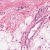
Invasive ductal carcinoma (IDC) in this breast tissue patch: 0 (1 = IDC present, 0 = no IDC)